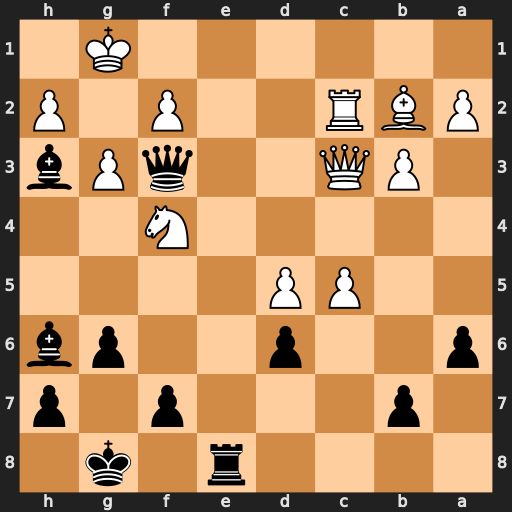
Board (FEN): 4r1k1/1p3p1p/p2p2pb/2PP4/5N2/1PQ2qPb/PBR2P1P/6K1
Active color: b
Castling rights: -
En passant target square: -
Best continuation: Qd1+ Qe1 Qxe1#